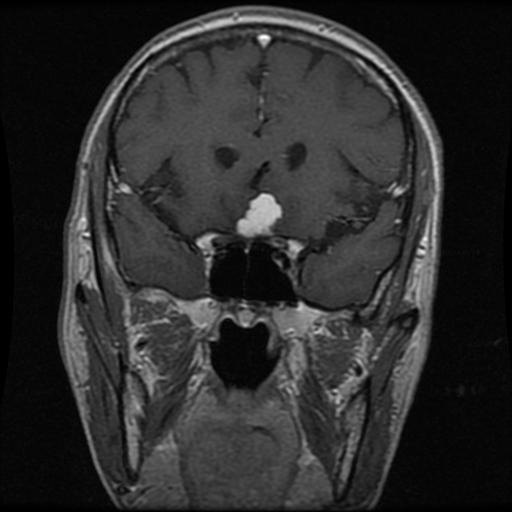
Label: meningioma